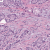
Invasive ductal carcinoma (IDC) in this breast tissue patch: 1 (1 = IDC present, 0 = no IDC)